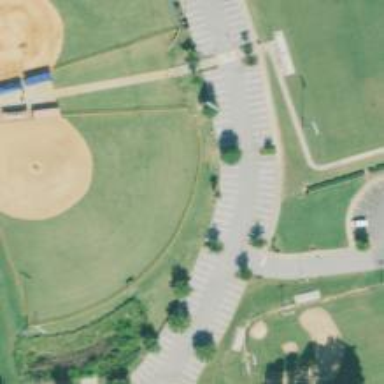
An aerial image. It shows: Baseball pitch for leisure and sports activities.